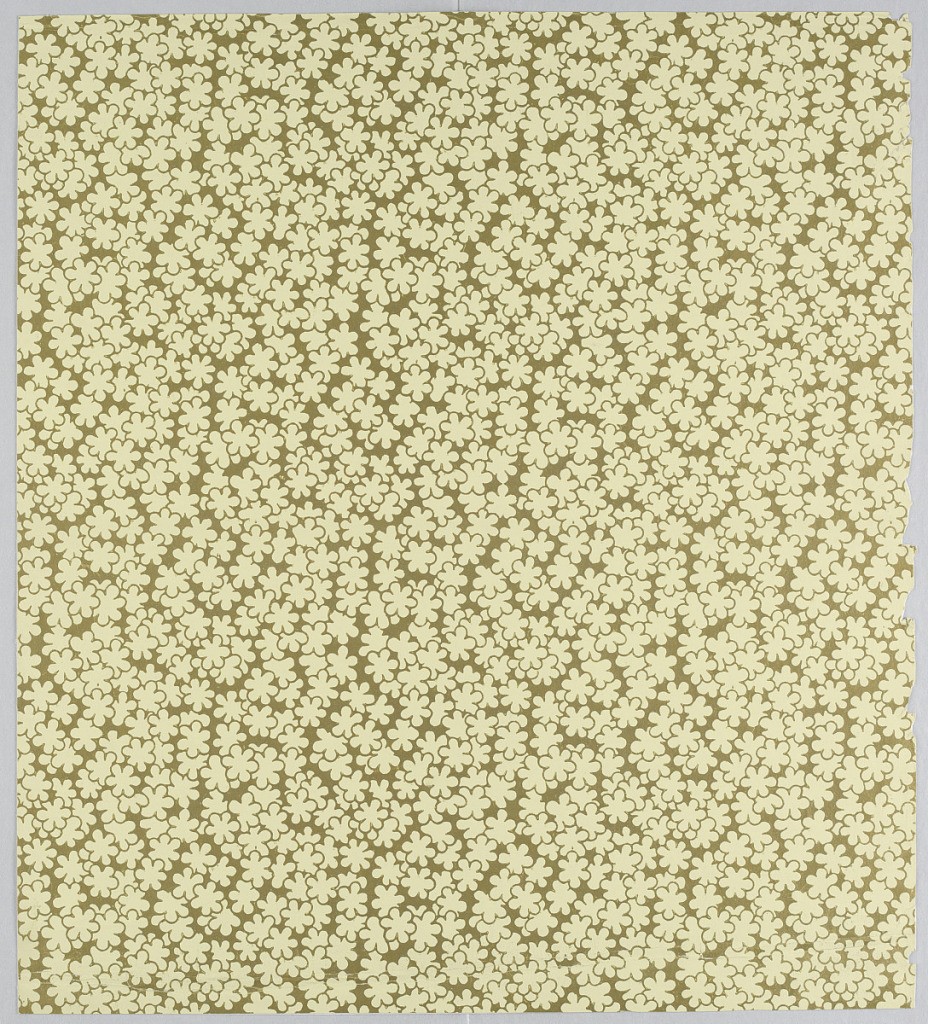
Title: Sidewall
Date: ca. 1880
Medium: Machine-printed paper
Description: Aesthetic pattern of stylized small six-petal flowers densely overlapping with only small gaps of negative space; flowers are undetailed; roughly hexagonal pattern repeat; color scheme of cream on brown ground.